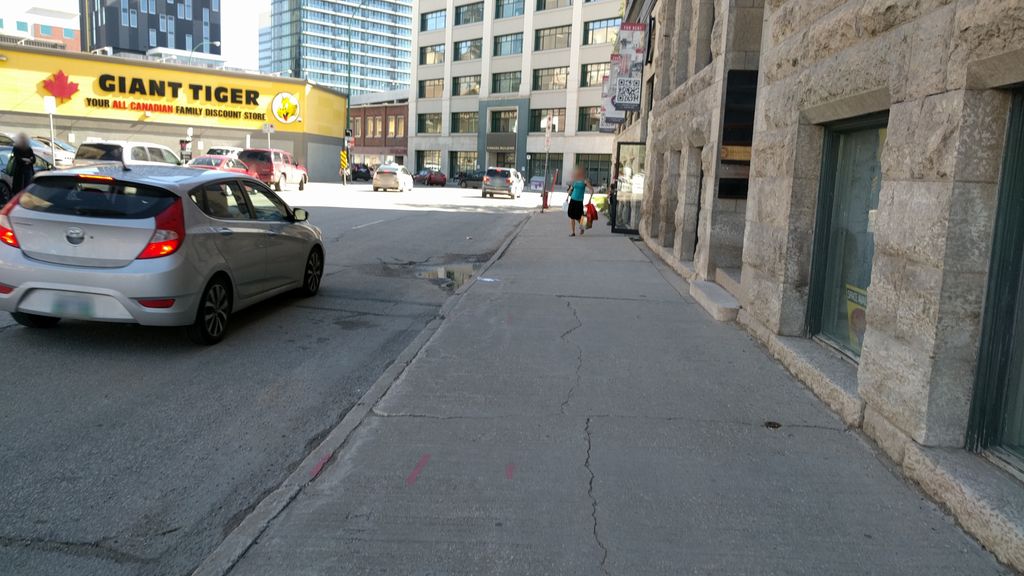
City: winnipeg